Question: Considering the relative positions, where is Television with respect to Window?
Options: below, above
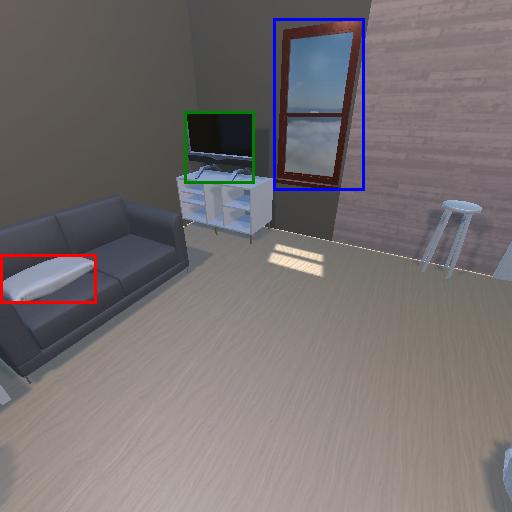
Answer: below